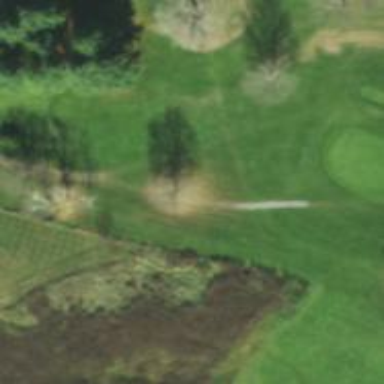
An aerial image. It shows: Path used for both walking and golf.